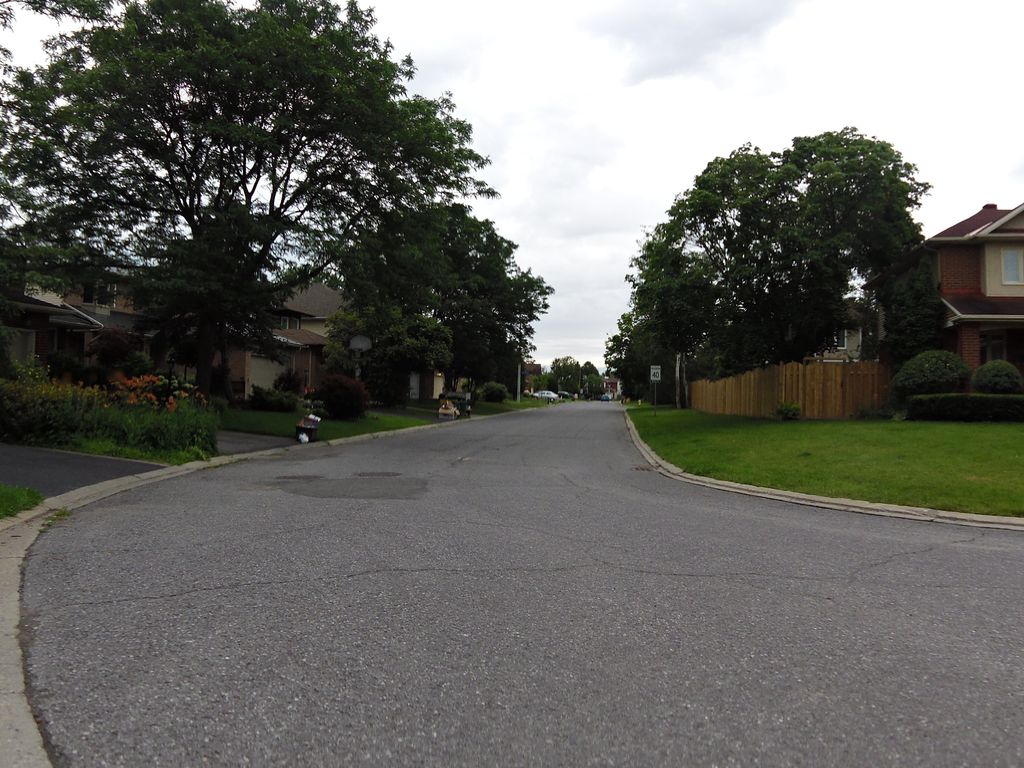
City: ottawa-gatineau